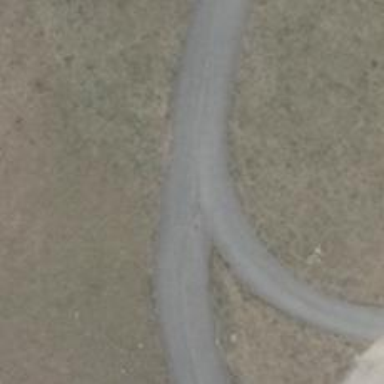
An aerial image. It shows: Well-maintained track road of grade 1.